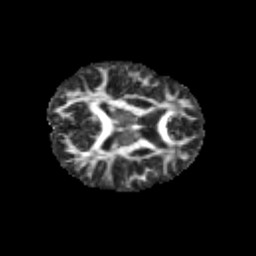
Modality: FA
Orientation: axial
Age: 11
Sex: female
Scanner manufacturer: siemens
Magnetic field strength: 3 T
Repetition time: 3.8 s
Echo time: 0.07 s